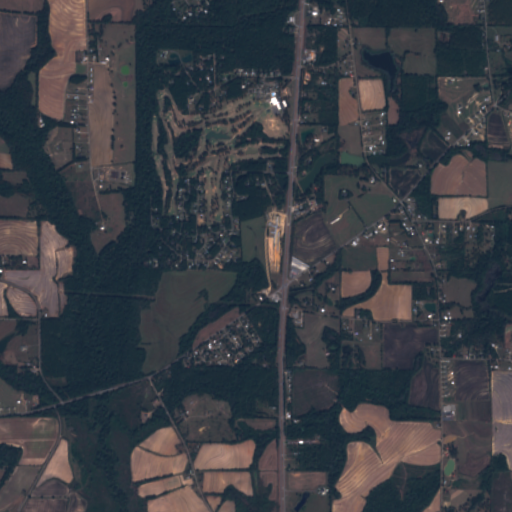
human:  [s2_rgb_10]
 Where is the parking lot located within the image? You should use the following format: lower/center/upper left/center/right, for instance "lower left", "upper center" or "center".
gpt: The parking lot is located in the upper center of the image.
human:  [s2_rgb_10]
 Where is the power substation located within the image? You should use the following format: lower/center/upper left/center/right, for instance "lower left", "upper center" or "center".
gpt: The power substation is located in the center of the image.
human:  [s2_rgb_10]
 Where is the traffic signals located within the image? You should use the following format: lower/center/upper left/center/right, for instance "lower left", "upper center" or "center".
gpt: The traffic signals is located in the center of the image.
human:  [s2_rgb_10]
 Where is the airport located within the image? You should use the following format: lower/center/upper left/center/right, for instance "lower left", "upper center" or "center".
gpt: There is no airport in the image.